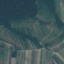
Land use / land cover class: PermanentCrop